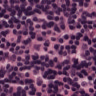
Metastatic tissue present: no